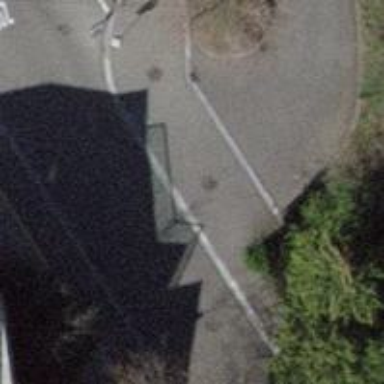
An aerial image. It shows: Unmarked crossing with traffic calming table on the road.